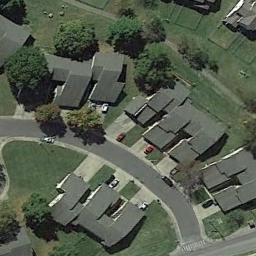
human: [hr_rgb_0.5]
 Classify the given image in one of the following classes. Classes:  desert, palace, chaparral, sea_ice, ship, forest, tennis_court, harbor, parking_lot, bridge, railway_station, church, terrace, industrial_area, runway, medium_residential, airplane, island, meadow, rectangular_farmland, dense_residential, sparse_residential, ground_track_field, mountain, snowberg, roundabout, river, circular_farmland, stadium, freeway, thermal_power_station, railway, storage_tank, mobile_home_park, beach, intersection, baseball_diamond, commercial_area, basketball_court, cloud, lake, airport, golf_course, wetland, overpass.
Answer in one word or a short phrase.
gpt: medium_residential